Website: bh-photo
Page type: store-pickup
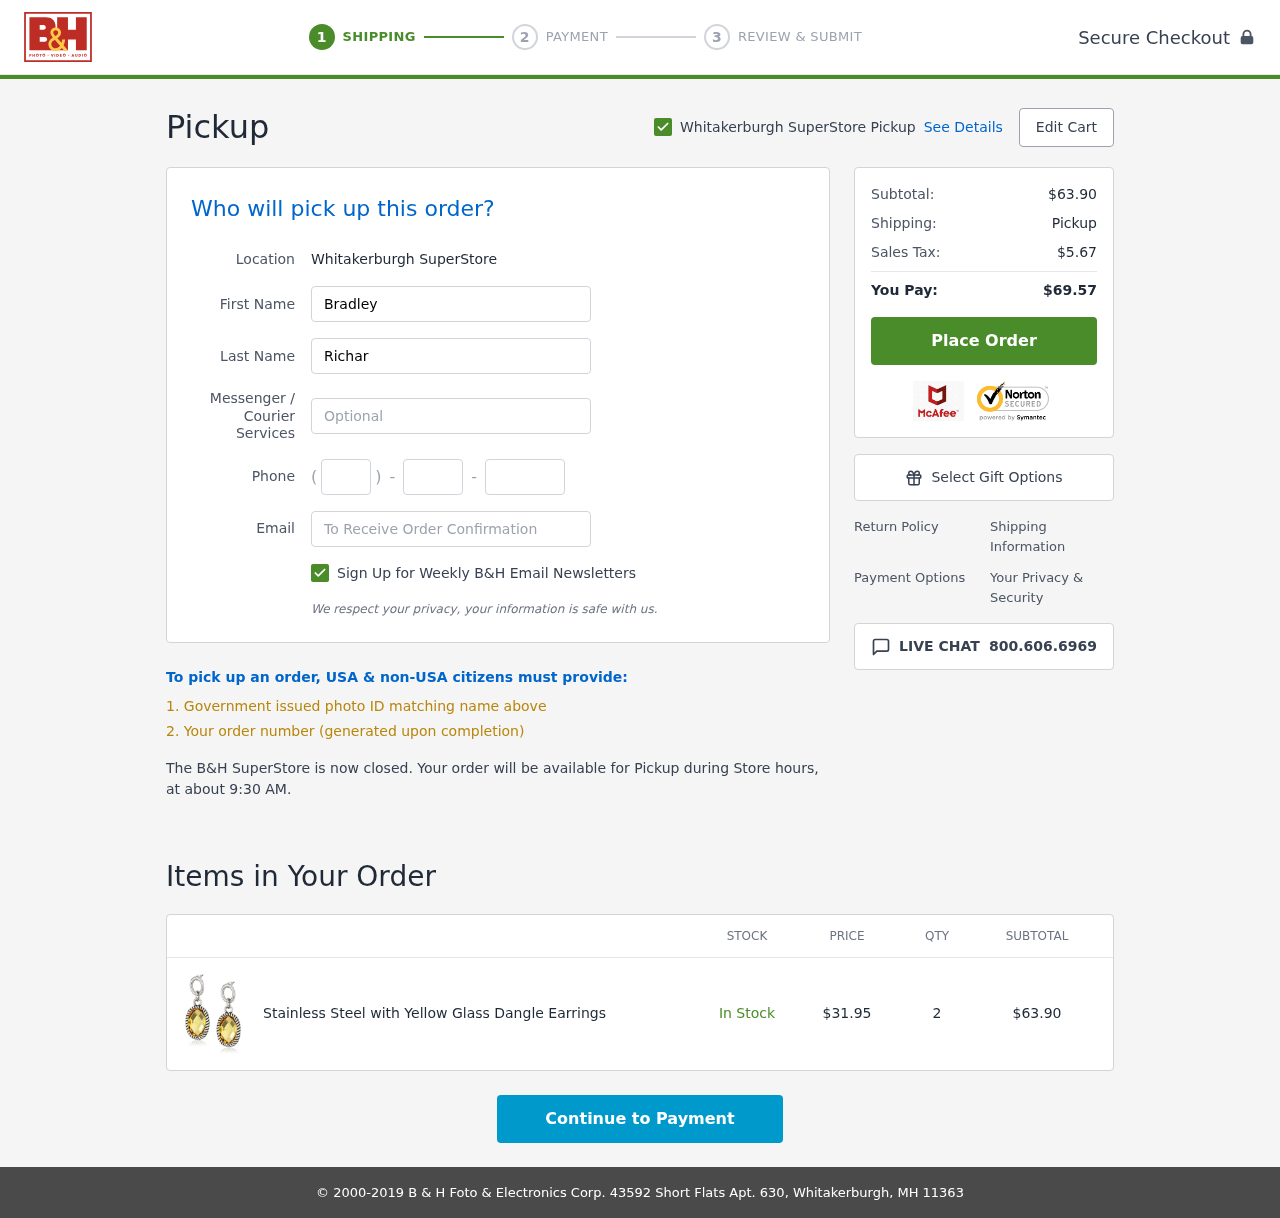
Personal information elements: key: PII_EMAIL
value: bradley.richards@gmail.com
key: PII_FIRSTNAME
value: Bradley
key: PII_LASTNAME
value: Richards
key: PII_LOCATION1_CITY
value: Whitakerburgh SuperStore Pickup
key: PII_LOCATION1_CITY
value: Whitakerburgh SuperStore
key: PII_PHONE_AREA
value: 409
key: PII_PHONE_PREFIX
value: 210
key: PII_PHONE_SUFFIX
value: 6811
Product elements: key: PRODUCT1_NAME
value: Stainless Steel with Yellow Glass Dangle Earrings
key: PRODUCT1_PRICE
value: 31.95
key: PRODUCT1_QUANTITY
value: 2
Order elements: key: ORDER_SUBTOTAL
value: $63.90
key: ORDER_TAX
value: $5.67
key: ORDER_TOTAL
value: $69.57